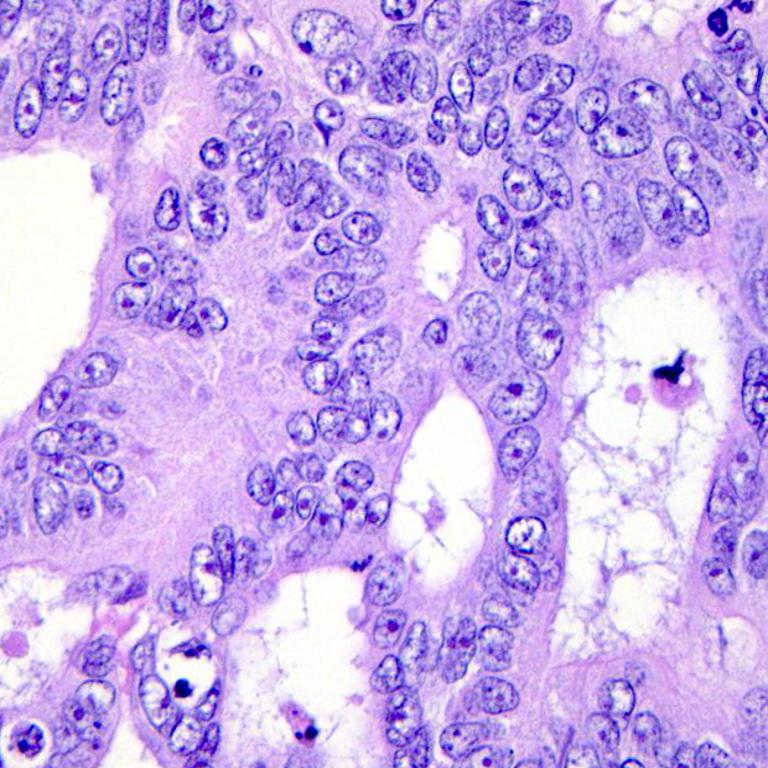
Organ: colon
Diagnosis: adenocarcinomas